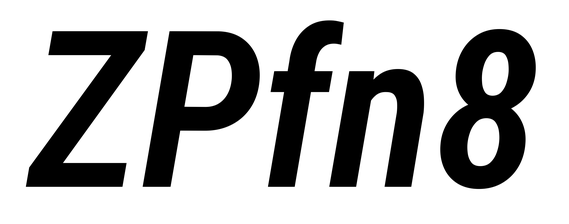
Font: Roboto-Italic_Condensed_SemiBold_Italic